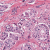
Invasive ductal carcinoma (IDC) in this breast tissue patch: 1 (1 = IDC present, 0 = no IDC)